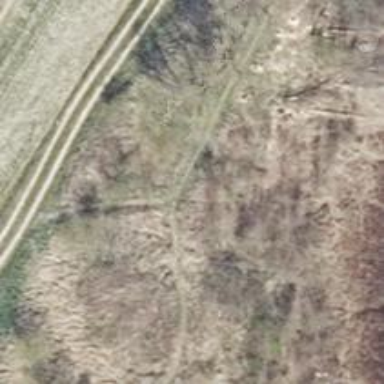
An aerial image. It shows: Ground path.